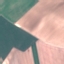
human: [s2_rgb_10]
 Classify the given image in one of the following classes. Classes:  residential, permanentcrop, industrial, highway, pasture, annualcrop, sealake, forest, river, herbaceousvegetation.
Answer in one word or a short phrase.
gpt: AnnualCrop